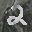
Label: 2